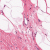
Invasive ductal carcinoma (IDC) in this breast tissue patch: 0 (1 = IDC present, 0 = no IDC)